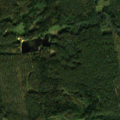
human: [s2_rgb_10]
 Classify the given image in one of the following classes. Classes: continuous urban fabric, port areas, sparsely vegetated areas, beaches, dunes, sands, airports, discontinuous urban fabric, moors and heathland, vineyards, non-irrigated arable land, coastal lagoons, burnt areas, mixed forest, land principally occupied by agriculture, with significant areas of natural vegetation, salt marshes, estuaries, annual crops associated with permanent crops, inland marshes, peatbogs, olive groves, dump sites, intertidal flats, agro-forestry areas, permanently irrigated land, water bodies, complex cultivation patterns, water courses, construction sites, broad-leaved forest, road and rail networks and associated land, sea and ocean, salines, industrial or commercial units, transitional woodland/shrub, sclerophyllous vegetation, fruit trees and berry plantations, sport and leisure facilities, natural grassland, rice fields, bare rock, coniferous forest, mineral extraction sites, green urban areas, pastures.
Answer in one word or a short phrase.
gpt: land principally occupied by agriculture, with significant areas of natural vegetation, coniferous forest, mixed forest, transitional woodland/shrub